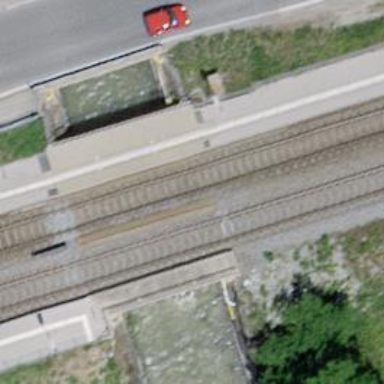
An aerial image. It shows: Railway track with contact lines for electrification.